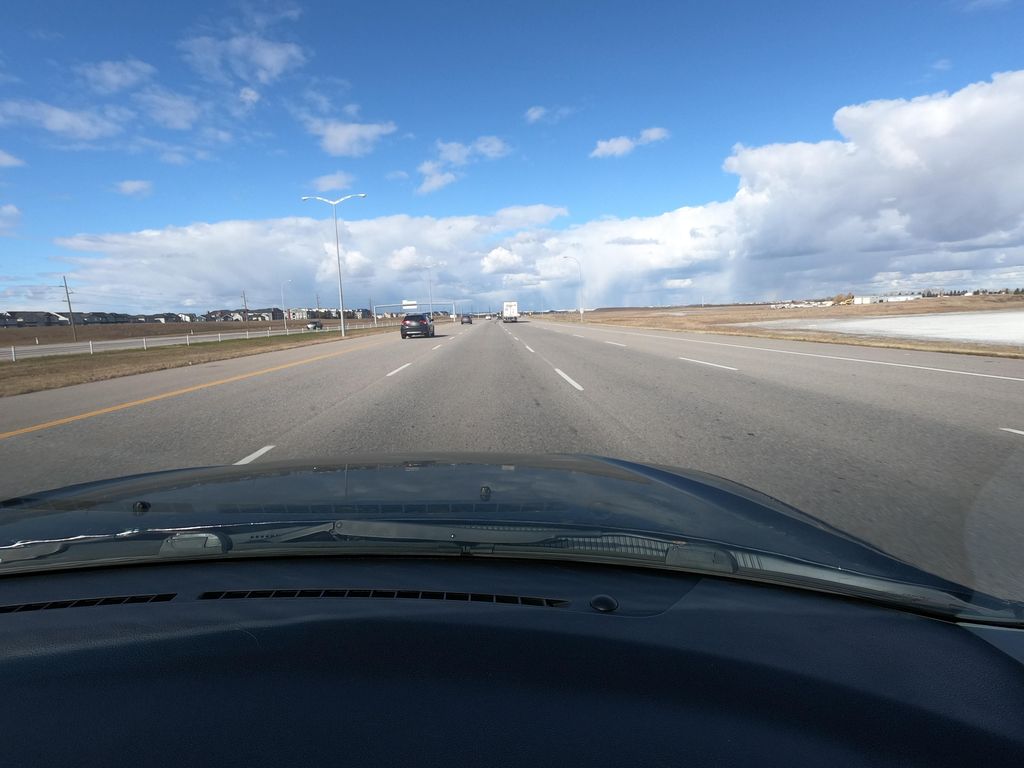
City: calgary